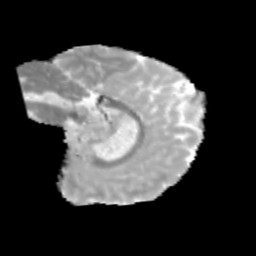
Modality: MD
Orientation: sagittal
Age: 9
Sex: female
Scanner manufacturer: siemens
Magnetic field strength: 3 T
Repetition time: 3.8 s
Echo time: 0.07 s